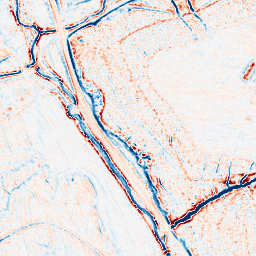
Category: edge_preserving
Decomposition family: bilateral
Decomposition parameters: d: 9
sigma_color: 100
sigma_space: 25
Upsampling method: bicubic_3x
Upsampling parameters: scale: 3
Upsampling scale: 3